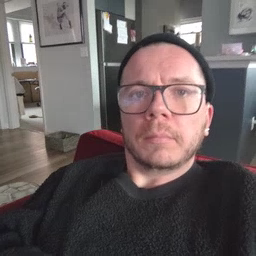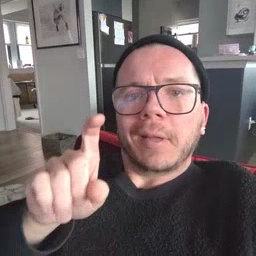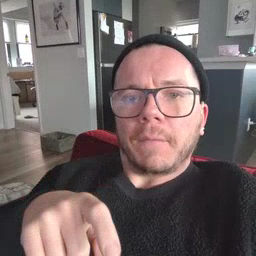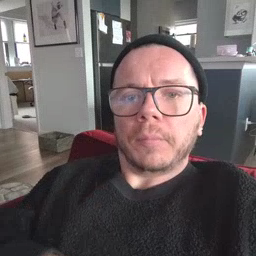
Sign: haveto